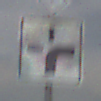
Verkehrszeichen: VerlaufVorfahrtsstrasse3
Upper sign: Vorfahrtsstrasse
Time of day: Midday
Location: Outdoor (Nature)
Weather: PartlyCloudy
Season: NotSpecified
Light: Natural